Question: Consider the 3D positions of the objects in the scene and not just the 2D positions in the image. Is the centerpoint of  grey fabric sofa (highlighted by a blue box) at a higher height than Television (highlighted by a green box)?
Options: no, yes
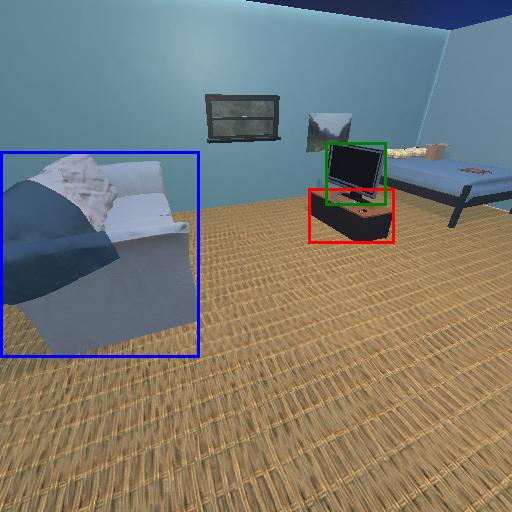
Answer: no